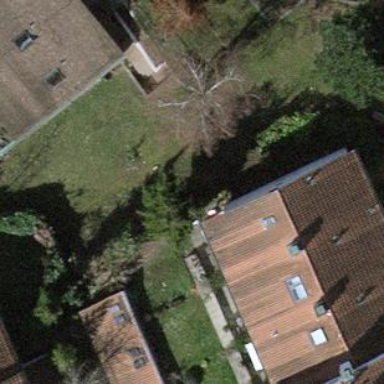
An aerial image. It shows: Pitched roof building.